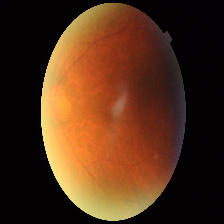
Diabetic retinopathy grade: Moderate